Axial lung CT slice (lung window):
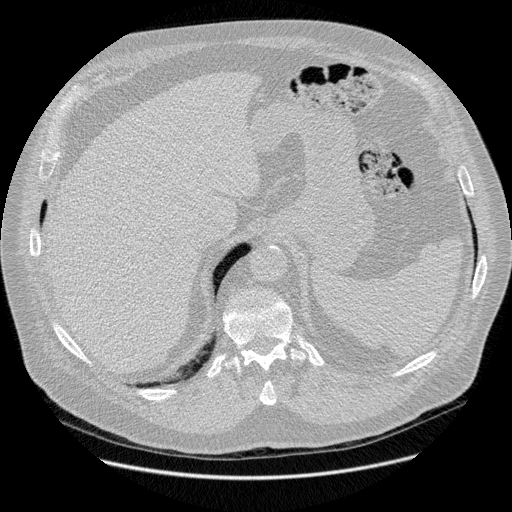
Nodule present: no